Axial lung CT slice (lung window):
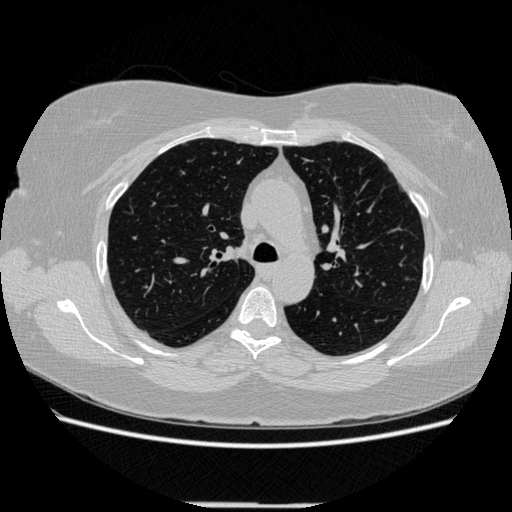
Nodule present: no